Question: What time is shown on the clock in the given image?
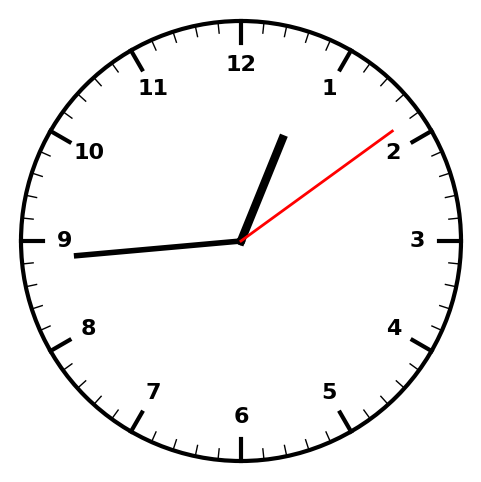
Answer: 12:44:09